Interaction volume radius: 5 \u00c5
Interaction volume height: 25 \u00c5
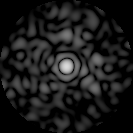
Disorder parameter: 0.801